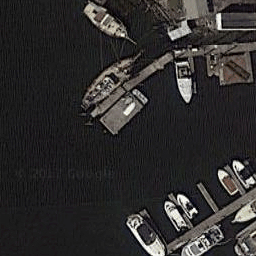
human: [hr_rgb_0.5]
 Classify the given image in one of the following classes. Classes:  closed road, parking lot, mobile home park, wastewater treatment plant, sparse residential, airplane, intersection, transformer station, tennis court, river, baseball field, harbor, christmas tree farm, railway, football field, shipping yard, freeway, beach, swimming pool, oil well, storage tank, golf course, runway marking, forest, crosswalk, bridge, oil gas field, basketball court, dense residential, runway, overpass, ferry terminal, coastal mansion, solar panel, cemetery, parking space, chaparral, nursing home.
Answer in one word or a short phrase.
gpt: harbor